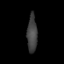
Tissue: prostate
Cell type: T cells
Senescence score: 0.2885
Nuclear area (px): 373
Mean DAPI intensity: 64.834